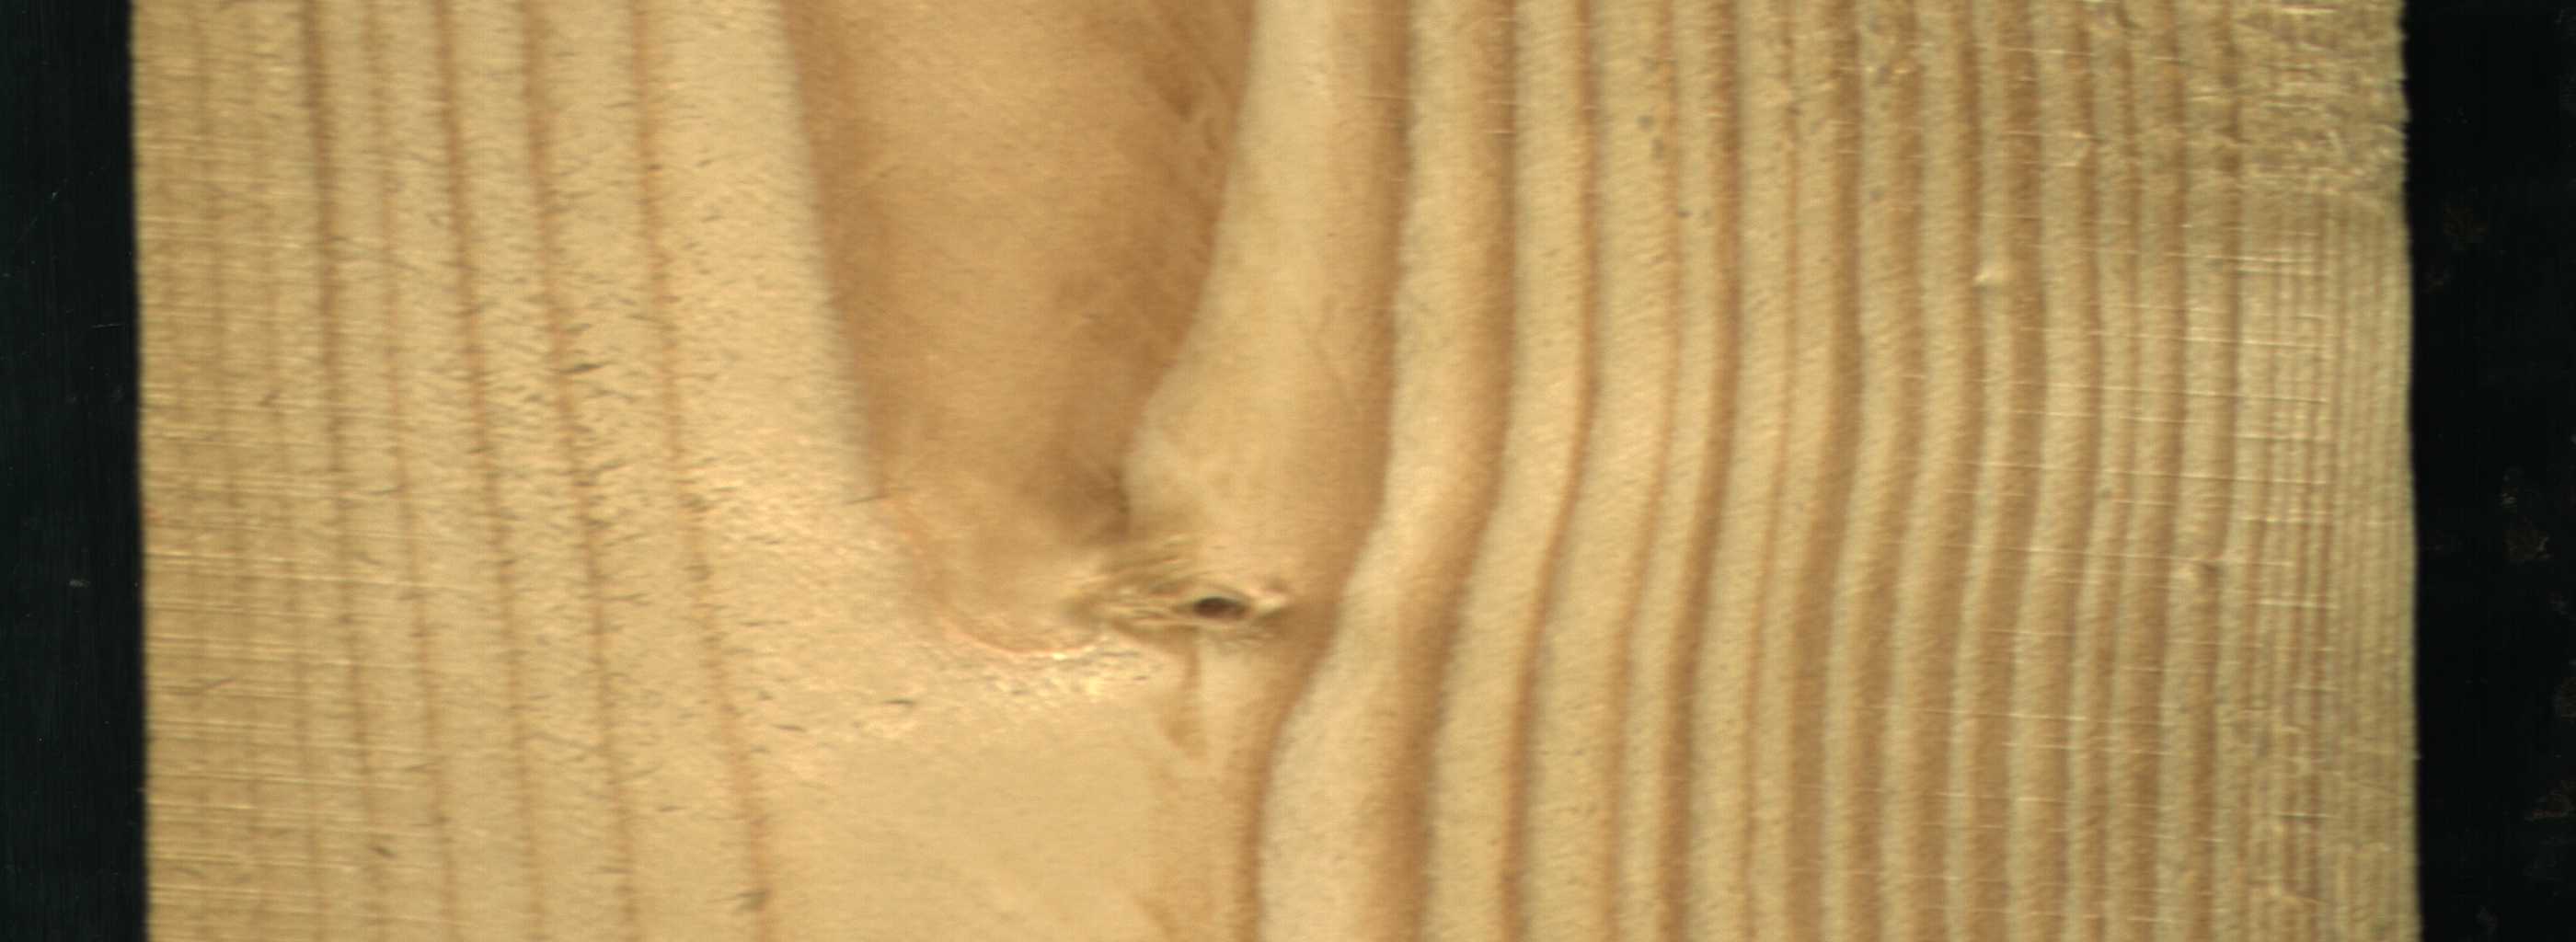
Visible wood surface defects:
Live_Knot